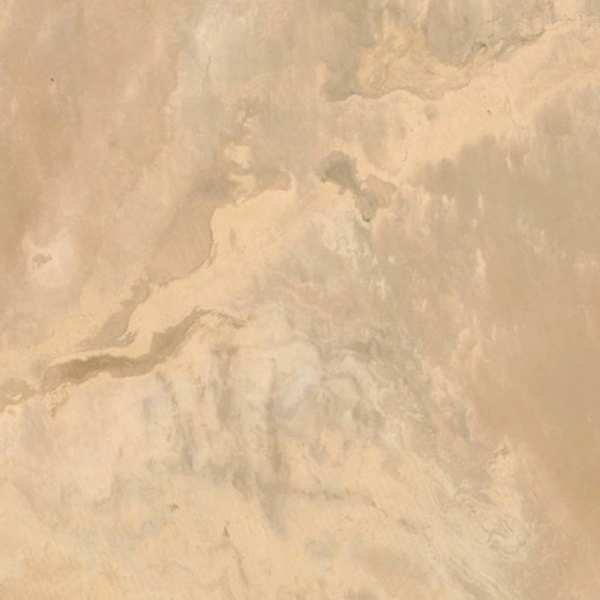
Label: Desert